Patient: sex F, age 70
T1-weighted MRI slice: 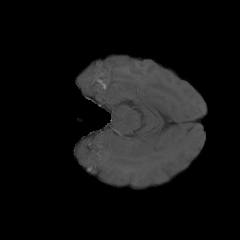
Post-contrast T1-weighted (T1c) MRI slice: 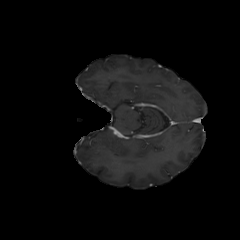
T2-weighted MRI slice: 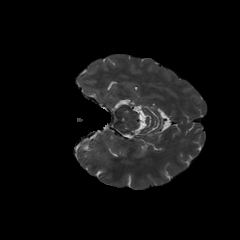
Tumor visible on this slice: yes
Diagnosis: Glioblastoma, IDH-wildtype
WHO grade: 4